Interaction volume radius: 5 \u00c5
Interaction volume height: 20 \u00c5
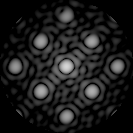
Disorder parameter: 0.05476